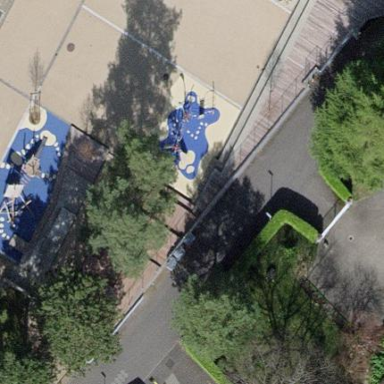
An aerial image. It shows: Playground area for leisure land.